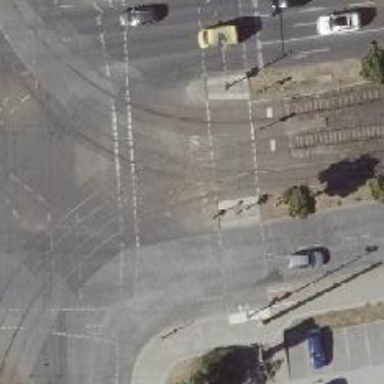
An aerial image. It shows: Traffic island located on footway.